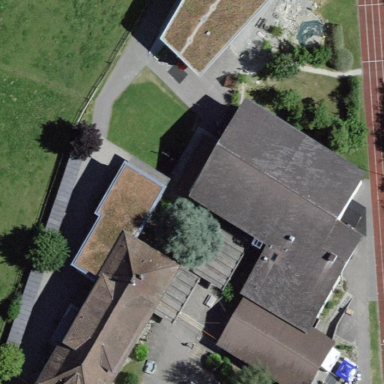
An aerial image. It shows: School building with hipped roof.